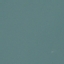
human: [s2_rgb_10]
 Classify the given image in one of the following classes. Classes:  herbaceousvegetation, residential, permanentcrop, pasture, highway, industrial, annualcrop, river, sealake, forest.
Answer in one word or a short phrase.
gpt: SeaLake